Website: bh-photo
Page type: address-validator
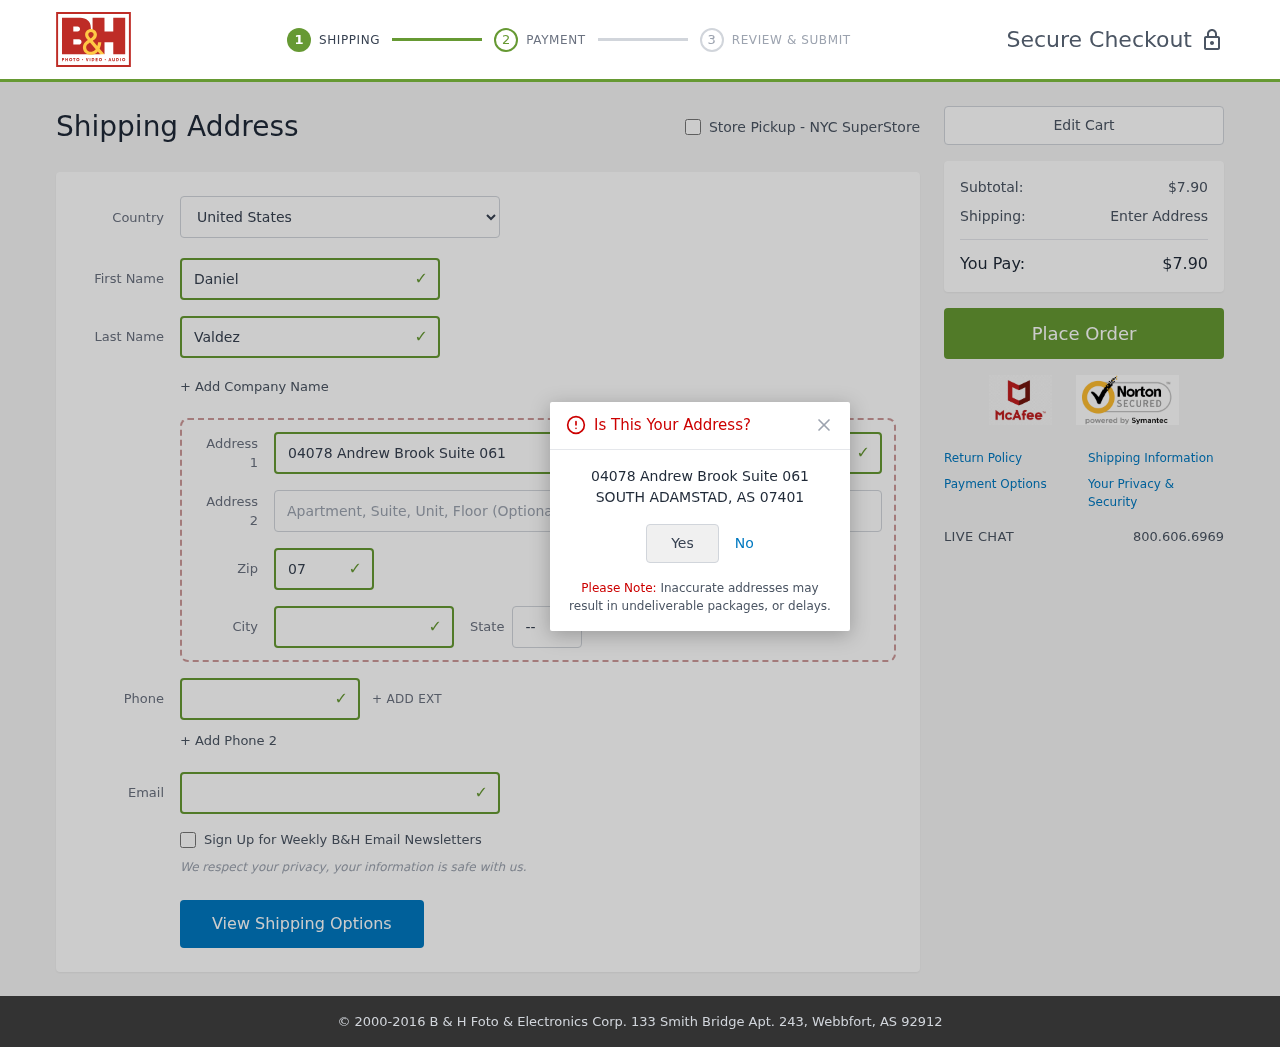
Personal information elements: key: PII_CITY
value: South Adamstad
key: PII_COUNTRY
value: United States
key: PII_EMAIL
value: daniel.valdez@yahoo.com
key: PII_FIRSTNAME
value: Daniel
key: PII_LASTNAME
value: Valdez
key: PII_PHONE
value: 4633223416
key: PII_POSTCODE
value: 07401
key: PII_STATE_ABBR
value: AS
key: PII_STREET
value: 04078 Andrew Brook Suite 061
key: PII_CITY_CONFIRM
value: SOUTH ADAMSTAD
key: PII_STATE
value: AS
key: PII_POSTCODE_FULL
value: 07401
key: PII_POSTCODE_NUMERIC
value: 7401
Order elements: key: ORDER_SUBTOTAL
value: $7.90
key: ORDER_TOTAL
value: $7.90